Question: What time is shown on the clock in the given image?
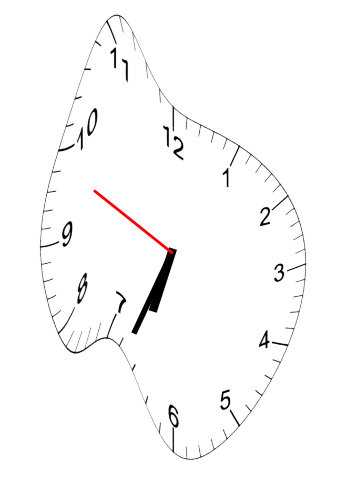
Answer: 06:33:49